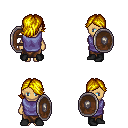
a pixel art fantasy rpg character, female body template, human, tanned skin, chain tabard jacket, robe skirt, blonde swoop hairstyle, black shoes, shield, four views (front, back, left, right), 2x2 character sprite sheet, small pixel art, hard edges, no anti-aliasing